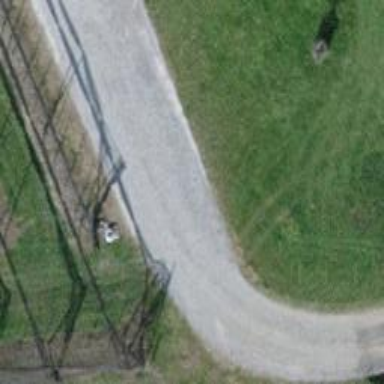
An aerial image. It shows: Track with fine gravel surface of grade2 quality.